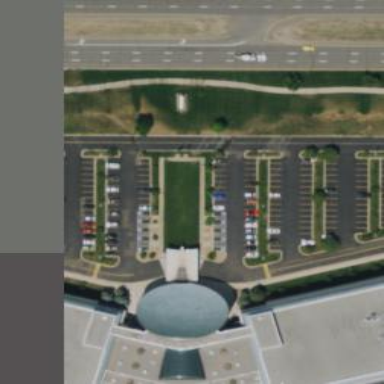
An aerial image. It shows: Parking space.